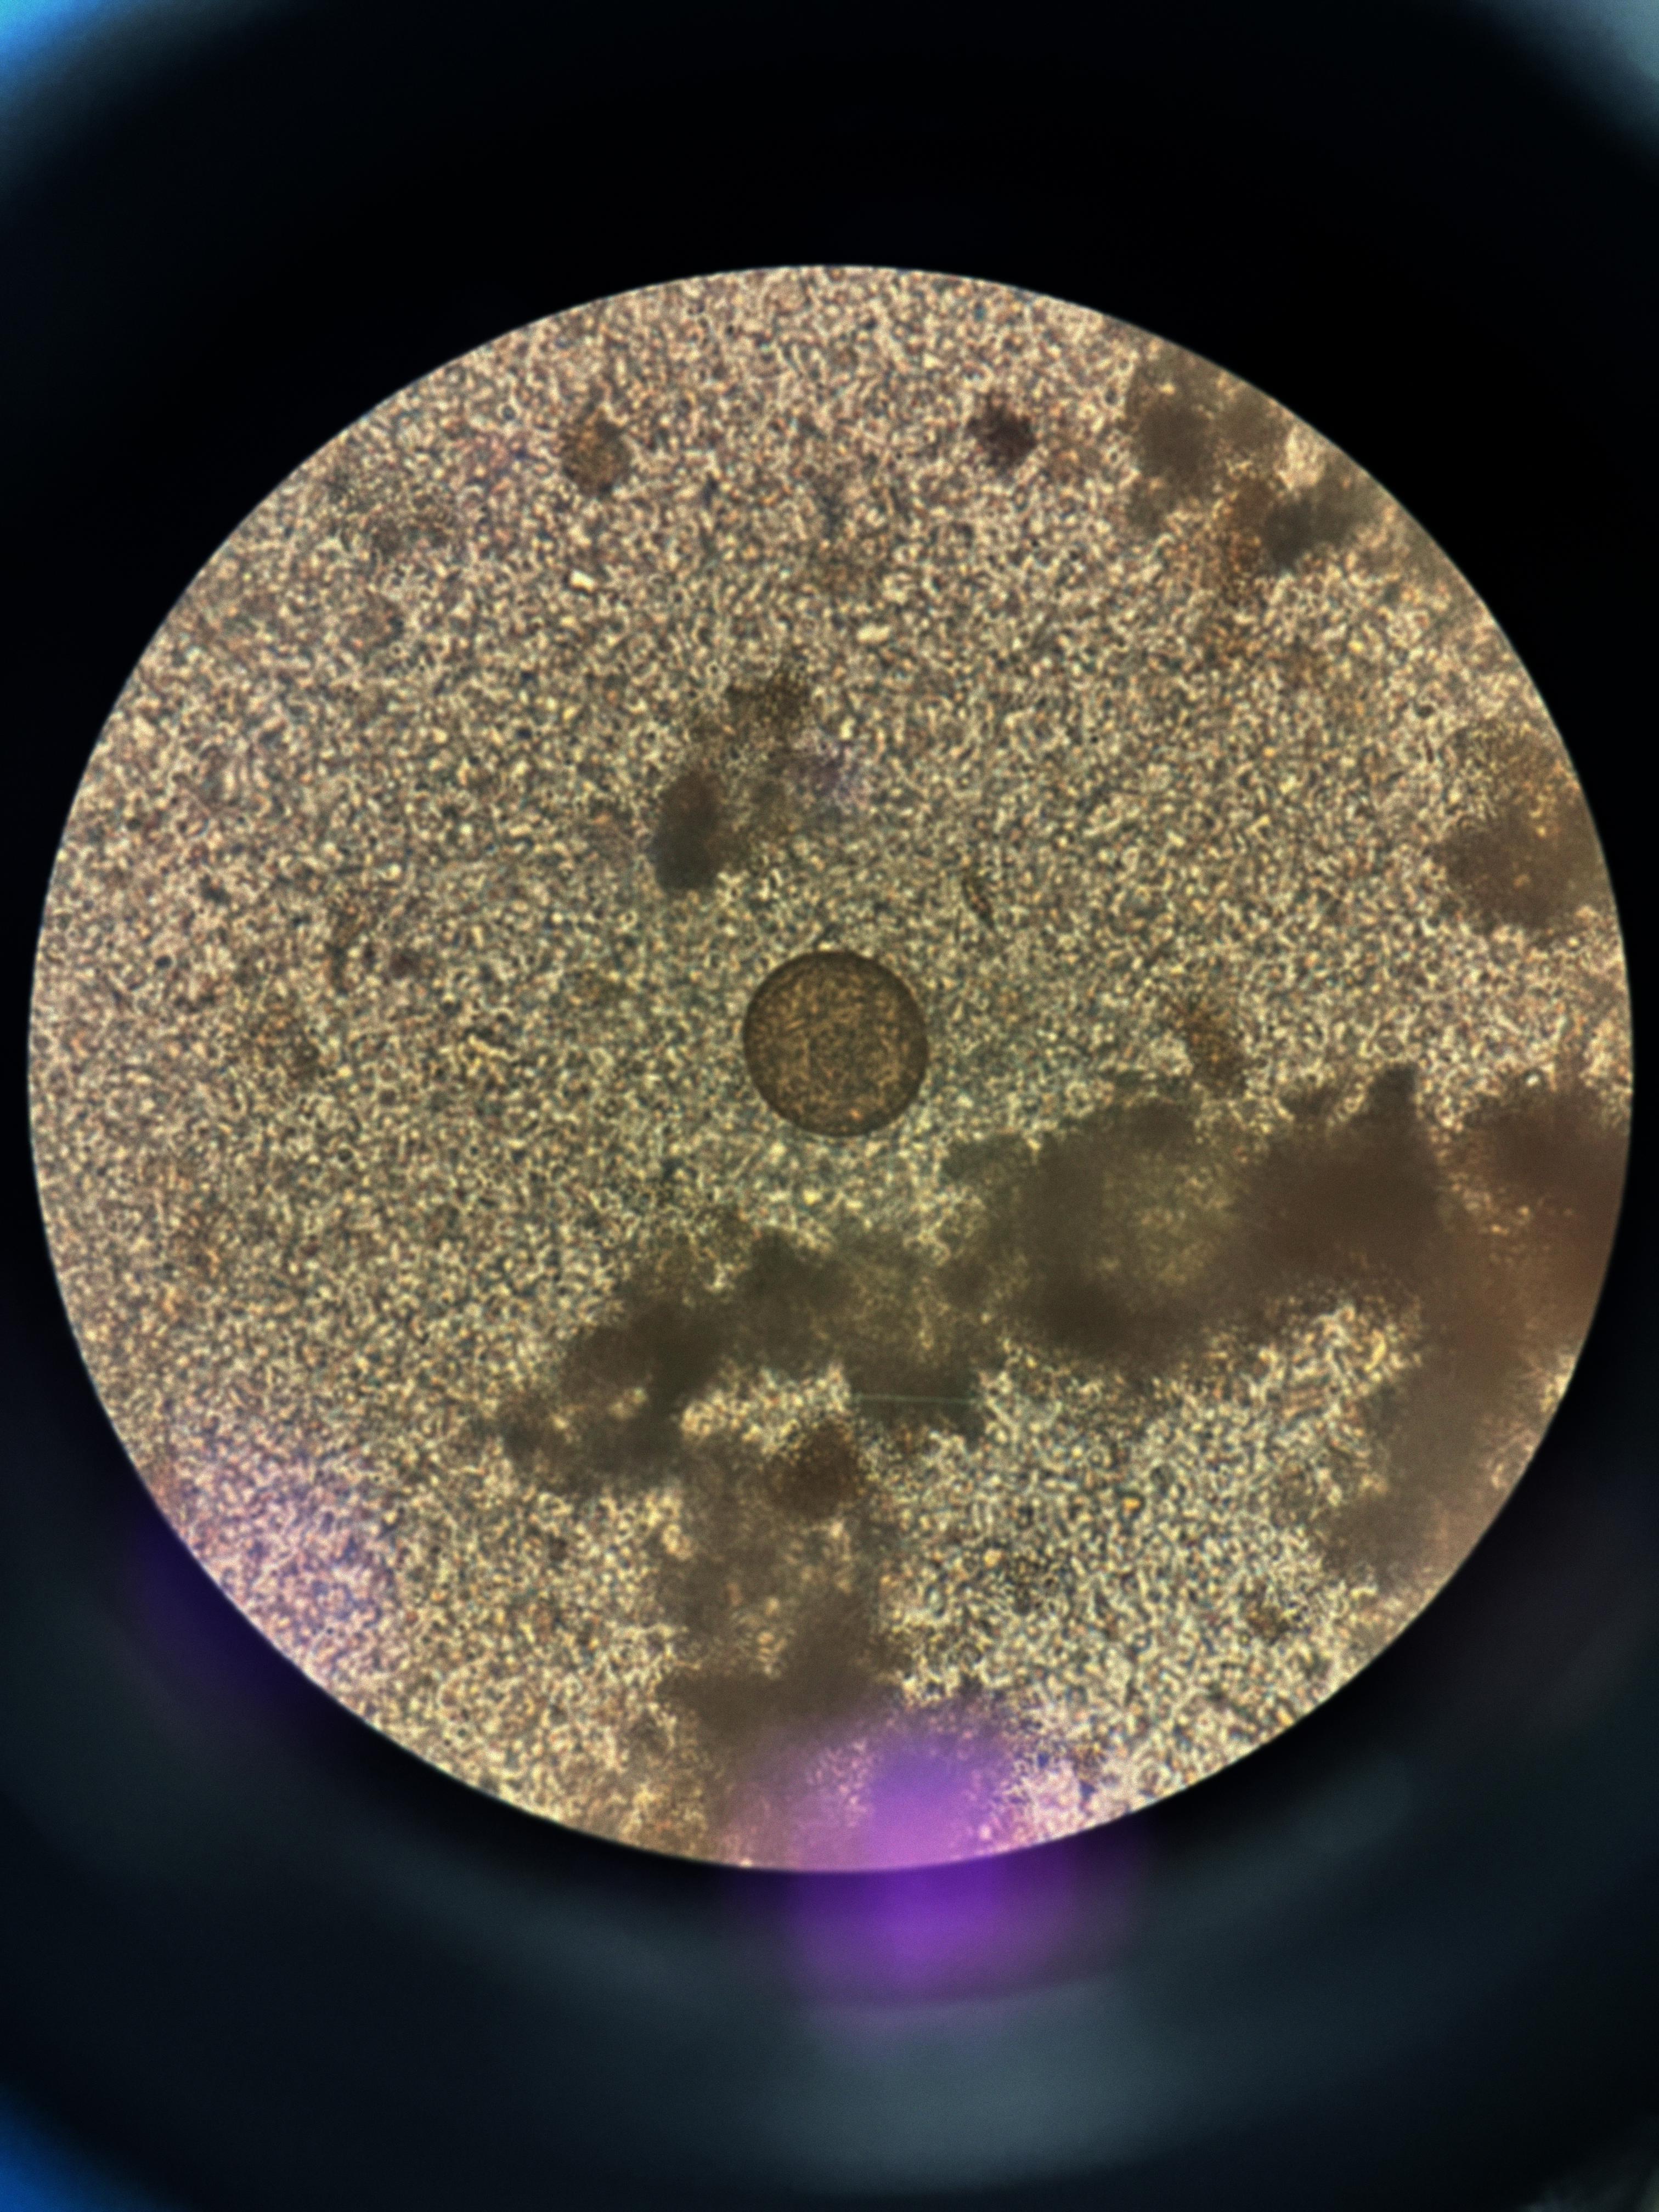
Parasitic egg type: Hymenolepis diminuta